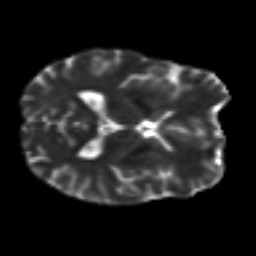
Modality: T2w
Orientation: axial
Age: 30
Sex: female
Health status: healthy
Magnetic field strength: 3 T
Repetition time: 8.4 s
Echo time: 0.0926 s